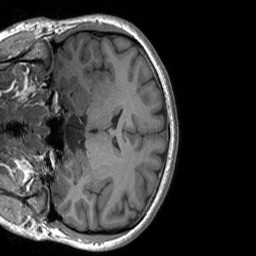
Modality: T1w
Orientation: coronal
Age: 21
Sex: female
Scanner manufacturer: siemens
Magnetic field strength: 3 T
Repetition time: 1.8 s
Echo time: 0.00252 s